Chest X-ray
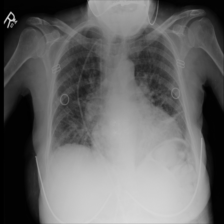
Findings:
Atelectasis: positive
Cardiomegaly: positive
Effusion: negative
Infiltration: negative
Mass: negative
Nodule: negative
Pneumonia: negative
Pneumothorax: negative
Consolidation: negative
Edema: negative
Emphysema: negative
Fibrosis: negative
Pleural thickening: negative
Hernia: negative